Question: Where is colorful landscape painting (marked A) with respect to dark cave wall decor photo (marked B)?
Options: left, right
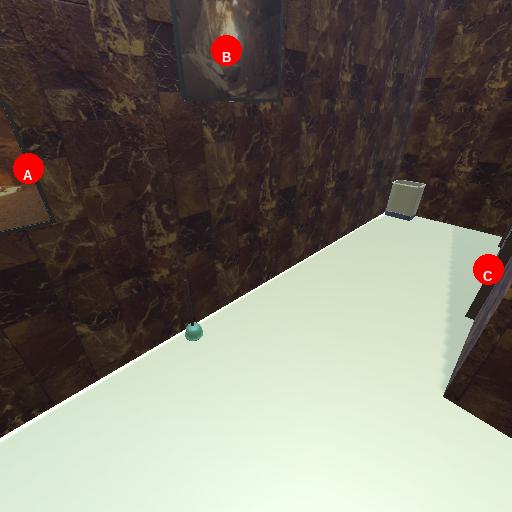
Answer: left